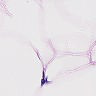
Metastatic tissue present: no